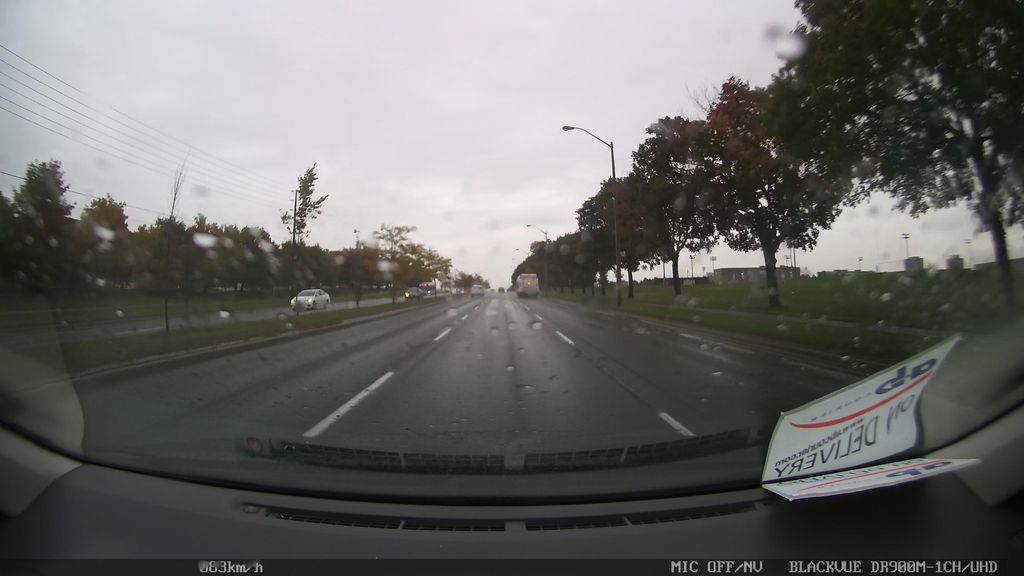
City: toronto